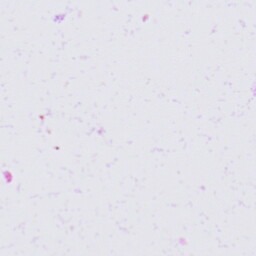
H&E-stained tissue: Skin